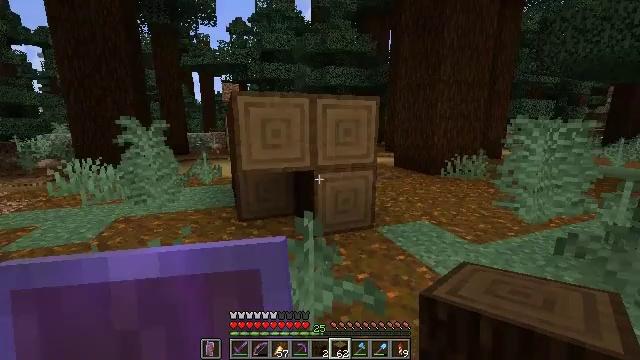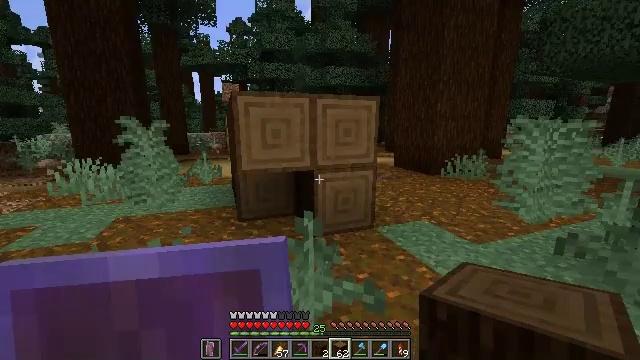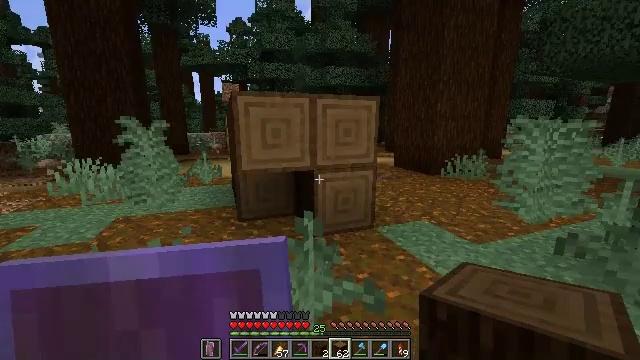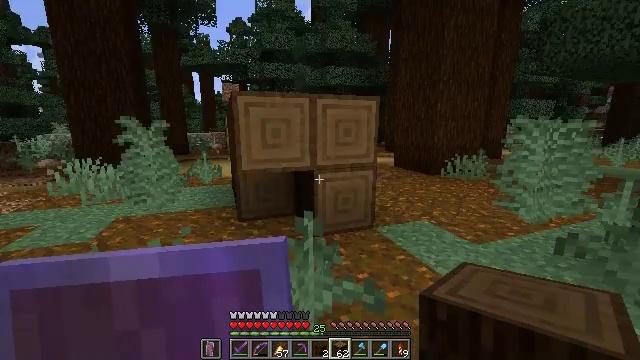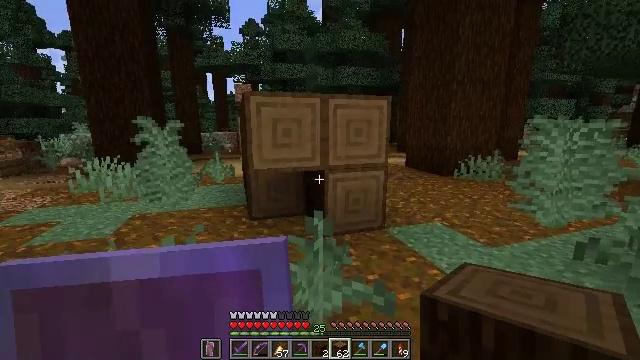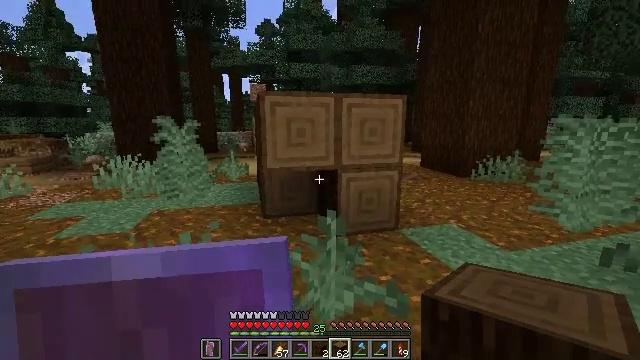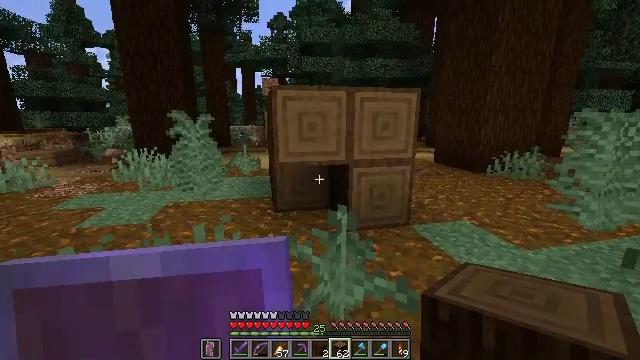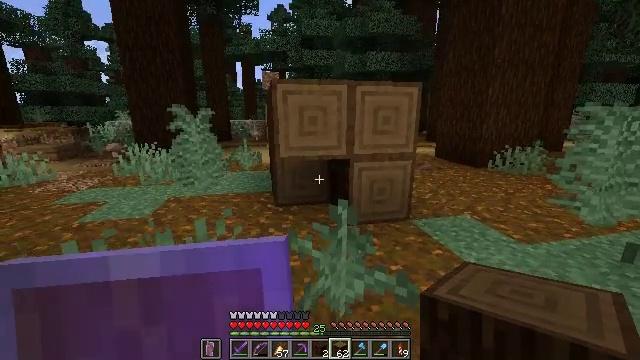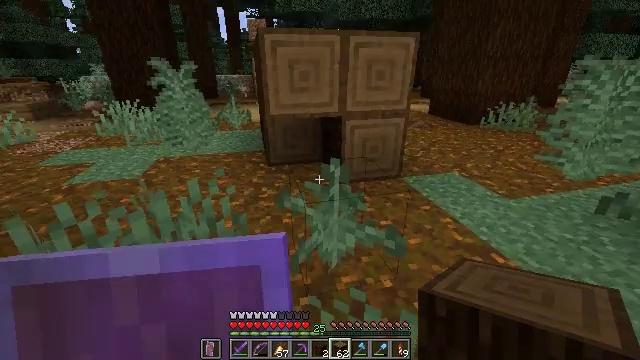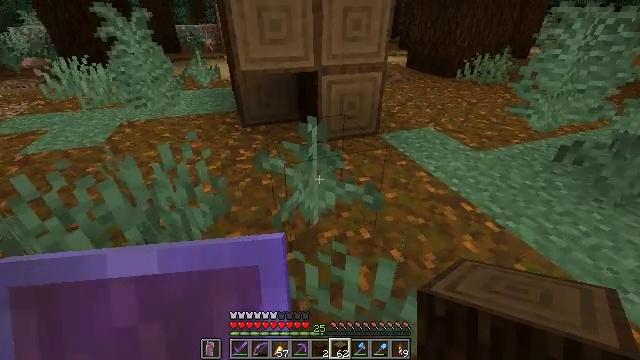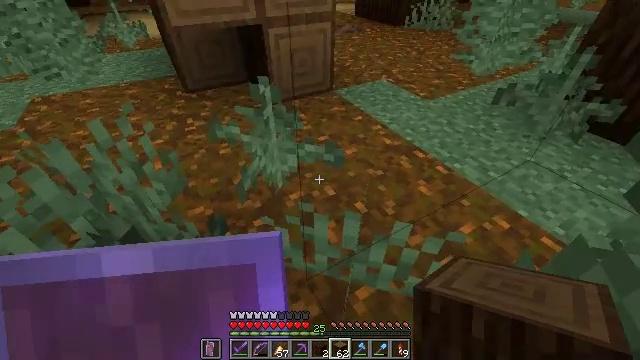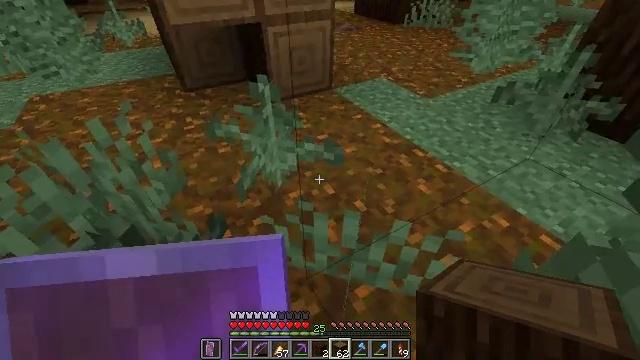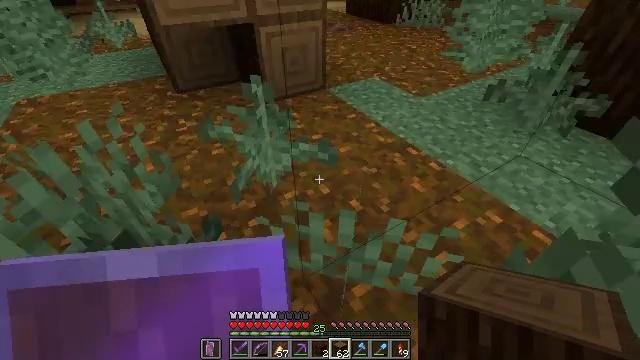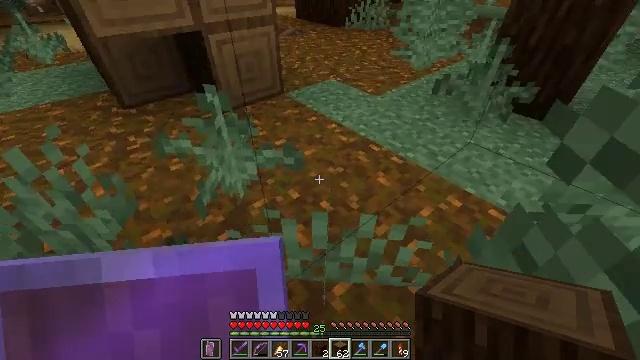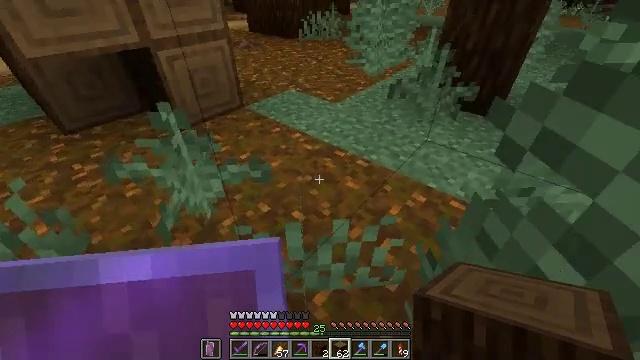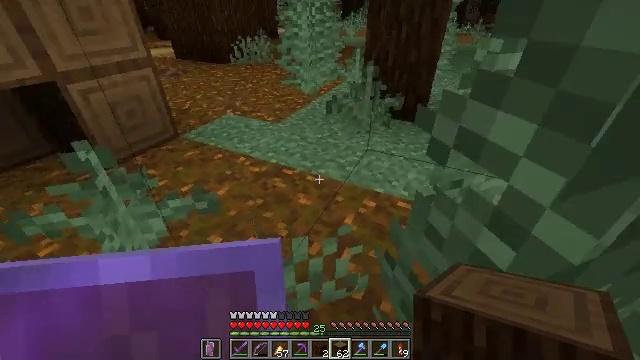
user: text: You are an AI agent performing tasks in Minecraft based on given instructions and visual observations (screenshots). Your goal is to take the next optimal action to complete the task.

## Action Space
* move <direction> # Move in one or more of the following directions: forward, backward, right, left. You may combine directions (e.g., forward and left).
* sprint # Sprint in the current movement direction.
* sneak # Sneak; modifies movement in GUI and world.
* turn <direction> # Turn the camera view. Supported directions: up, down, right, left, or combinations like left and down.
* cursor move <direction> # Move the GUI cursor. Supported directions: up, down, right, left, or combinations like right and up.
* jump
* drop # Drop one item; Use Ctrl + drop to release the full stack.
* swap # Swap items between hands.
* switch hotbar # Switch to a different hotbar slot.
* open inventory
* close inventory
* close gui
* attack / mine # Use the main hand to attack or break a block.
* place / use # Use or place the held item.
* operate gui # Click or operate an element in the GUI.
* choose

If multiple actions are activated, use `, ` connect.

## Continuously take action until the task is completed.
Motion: motion action
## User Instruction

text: Break the large fern to clear the space.
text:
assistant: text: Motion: no_op
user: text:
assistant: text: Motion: no_op
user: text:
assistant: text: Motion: no_op
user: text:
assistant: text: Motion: turn left
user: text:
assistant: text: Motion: turn left
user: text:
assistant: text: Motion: turn left and down
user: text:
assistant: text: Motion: turn down
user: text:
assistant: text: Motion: turn right and down
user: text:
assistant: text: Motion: turn right and down
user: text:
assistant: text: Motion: turn right and down
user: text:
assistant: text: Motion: no_op
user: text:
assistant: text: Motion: turn right
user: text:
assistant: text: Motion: turn right
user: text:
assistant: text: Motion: turn right and up
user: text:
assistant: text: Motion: turn right and up
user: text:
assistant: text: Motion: turn right and up
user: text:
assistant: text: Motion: turn right, attack / mine
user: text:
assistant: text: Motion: attack / mine
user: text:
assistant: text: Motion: attack / mine
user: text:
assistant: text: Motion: turn left
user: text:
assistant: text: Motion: turn left
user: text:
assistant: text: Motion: turn left
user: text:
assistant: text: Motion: turn left
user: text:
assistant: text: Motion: no_op